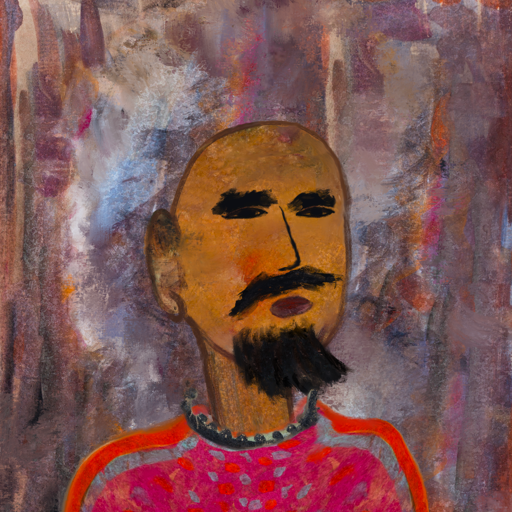
Background: Hypocrite, Head And Neck Side: Pipe, Face Side: Mosgoul, Bust: Sisters, Hair Side: Blank, Head Accessory: Blank, Second Necklace: Blank, Necklace: Childish, Baby: Blank